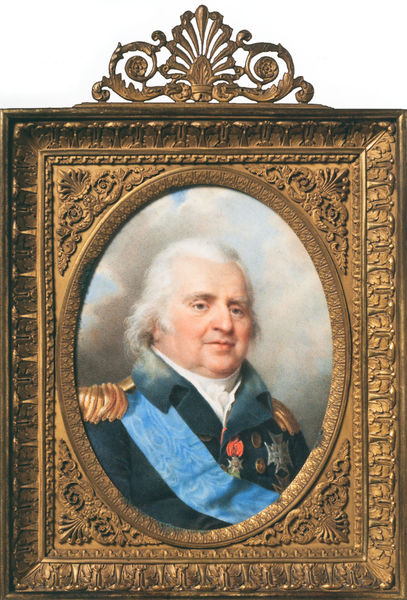
Titel: Portrait de Louis XVIII/ Portrait von Louis dem XVIII.
Künstler: Jean-Baptiste Isabey
Institution: Paris, musée des Arts decoratifs, Inventarnr. 39611
Schlagwörter: blau, gemälde, himmel, mann, wolken, braun, grau, hintergrund, mund, nase, schwarz, stirn, weiss, hemd, kragen, rahmen, bildnis, herr, portrait, porträt, gold, haare, lippen, oval, schärpe, revers, foto, vergoldet, kreuz, militär, uniform, orden, schnitzerei, preusse, milität, weisshaarig, rotgesichtig